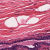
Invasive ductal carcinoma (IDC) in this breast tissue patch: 0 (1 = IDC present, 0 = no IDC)